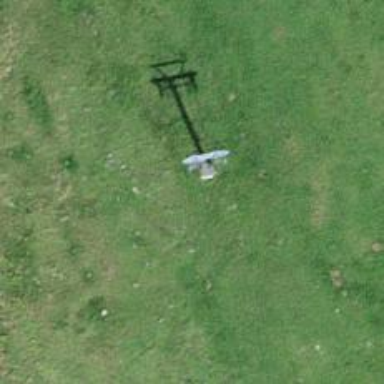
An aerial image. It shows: Pylon used for aerialway.